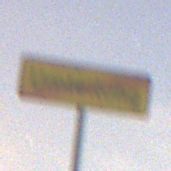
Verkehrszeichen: EndeDerUmleitungsankuendigung
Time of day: Night
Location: Outdoor (Nature)
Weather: Overcast
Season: NotSpecified
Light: Artificial